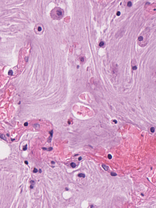
Tumor epithelial tissue: no
Tumor-associated stroma tissue: no
Normal tissue: yes